Question: I am currently trying to add a link to the header of footer of a pdf document however the library gives the following error when adding the link to the header using the library.
Adding the same object to the body of the page works fine.
Surrounding the code with a try catch results in the following:

I couldn't find any code examples online regarding this problem in , the solutions in are not applicable anymore.
My question is how do I add a link to an external website to the header of the pdf? Is the current behavior a bug in the library or intended?
I am using the following code:
'''
public void Convert()
{
// Initialize template
IList<IElement> templateElements = HtmlConverter.ConvertToElements(File.ReadAllText("FooterTest.html"));
// Initialize document
PdfWriter pdfWriter = new PdfWriter("Output.pdf");
PdfDocument pdfDocument = new PdfDocument(pdfWriter);
Document document = new Document(pdfDocument);
document.SetTopMargin(100);
// Adding the header object to the header and the main body
pdfDocument.AddEventHandler(PdfDocumentEvent.START_PAGE, new PdfHeader((IBlockElement)templateElements[0], document));
document.Add((IBlockElement)templateElements[0]);
document.Close();
}
'''
'''
public class PdfHeader : IEventHandler
{
private readonly IBlockElement footer;
private readonly Document doc;
public PdfHeader(IBlockElement footer, Document doc)
{
this.doc = doc;
this.footer = footer;
}
public void HandleEvent(Event headerEvent)
{
PdfDocumentEvent docEvent = (PdfDocumentEvent)headerEvent;
PdfDocument pdf = docEvent.GetDocument();
PdfPage page = docEvent.GetPage();
Rectangle pageSize = page.GetPageSize();
PdfCanvas pdfCanvas = new PdfCanvas(page.GetLastContentStream(), page.GetResources(), pdf);
Rectangle rectangle = new Rectangle(
pdf.GetDefaultPageSize().GetX() + doc.GetLeftMargin(),
pdf.GetDefaultPageSize().GetTop() - 80,
page.GetPageSize().GetWidth() - doc.GetLeftMargin() - doc.GetRightMargin(),
50);
//Below is the code where the error is produced.
try
{
new Canvas(pdfCanvas, pdf, rectangle).Add(footer);
}
catch { }
}
}
'''
'''
<html>
<body>
<table>
<tr>
<td>
This is a some text not containing a link.
</td>
</tr>
<tr>
<td>
This text contains a link to <a href="https://www.google.com">Google</a> to demonstrate the issue.
</td>
</tr>
</table>
</body>
</html>
'''
This is my first question on stack overflow so any feedback on the question itself is also appreciated.
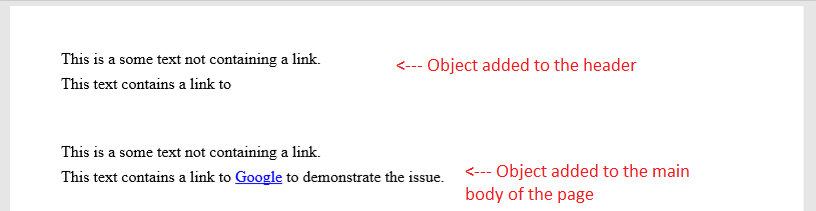
Answer: What you've encountered is not entirely a bug, however iText should definitely fail more gracefully and explanatory in this case.
The problem here, is that for the 'Canvas' class it's actually not known what is the page on which the drawing performs. In general case 'Canvas' is just a high level wrapper for the content drawing operations, which can be placed on any content stream (e.g. in form XObject, page content stream etc). However the link is something that is defined specifically on a page level (via link annotation).
It's reasonable easy to work around the issue. I can suggest you two approaches.
First approach is to fix the issue by overriding the CanvasRenderer:
'''
// set the custom renderer:
Canvas canvas = new Canvas(pdfCanvas, pdf, rectangle);
canvas.setRenderer(new PageCanvasRenderer(canvas, page));
canvas.add(footer);
...
private static class PageCanvasRenderer extends CanvasRenderer {
private final PdfPage page;
public PageCanvasRenderer(Canvas canvas, PdfPage page) {
super(canvas);
this.page = page;
}
@Override
protected LayoutArea updateCurrentArea(LayoutResult overflowResult) {
if (currentArea == null) {
currentArea = new RootLayoutArea(canvas.getPdfDocument().getPageNumber(page), canvas.getRootArea().clone());
}
return currentArea;
}
}
'''
Second approach is to use 'Document' instance instead of the 'Canvas'. The 'Document' works with the pages content always, so the explained issue doesn't exist here. You can use fixed positioning to place the content in PdfHeader:
Replace the
'''
new Canvas(pdfCanvas, pdf, rectangle).Add(footer);
'''
with
'''
Document document = new Document(pdf);
Div canvas = new Div().setFixedPosition(pdf.getPageNumber(page), rectangle.getLeft(), rectangle.getBottom(), rectangle.getWidth());
canvas.add(footer);
document.add(canvas);
// Don't close document itself! It would close the PdfDocument!
document.getRenderer().close();
'''